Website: apple-inc
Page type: customer-info-address
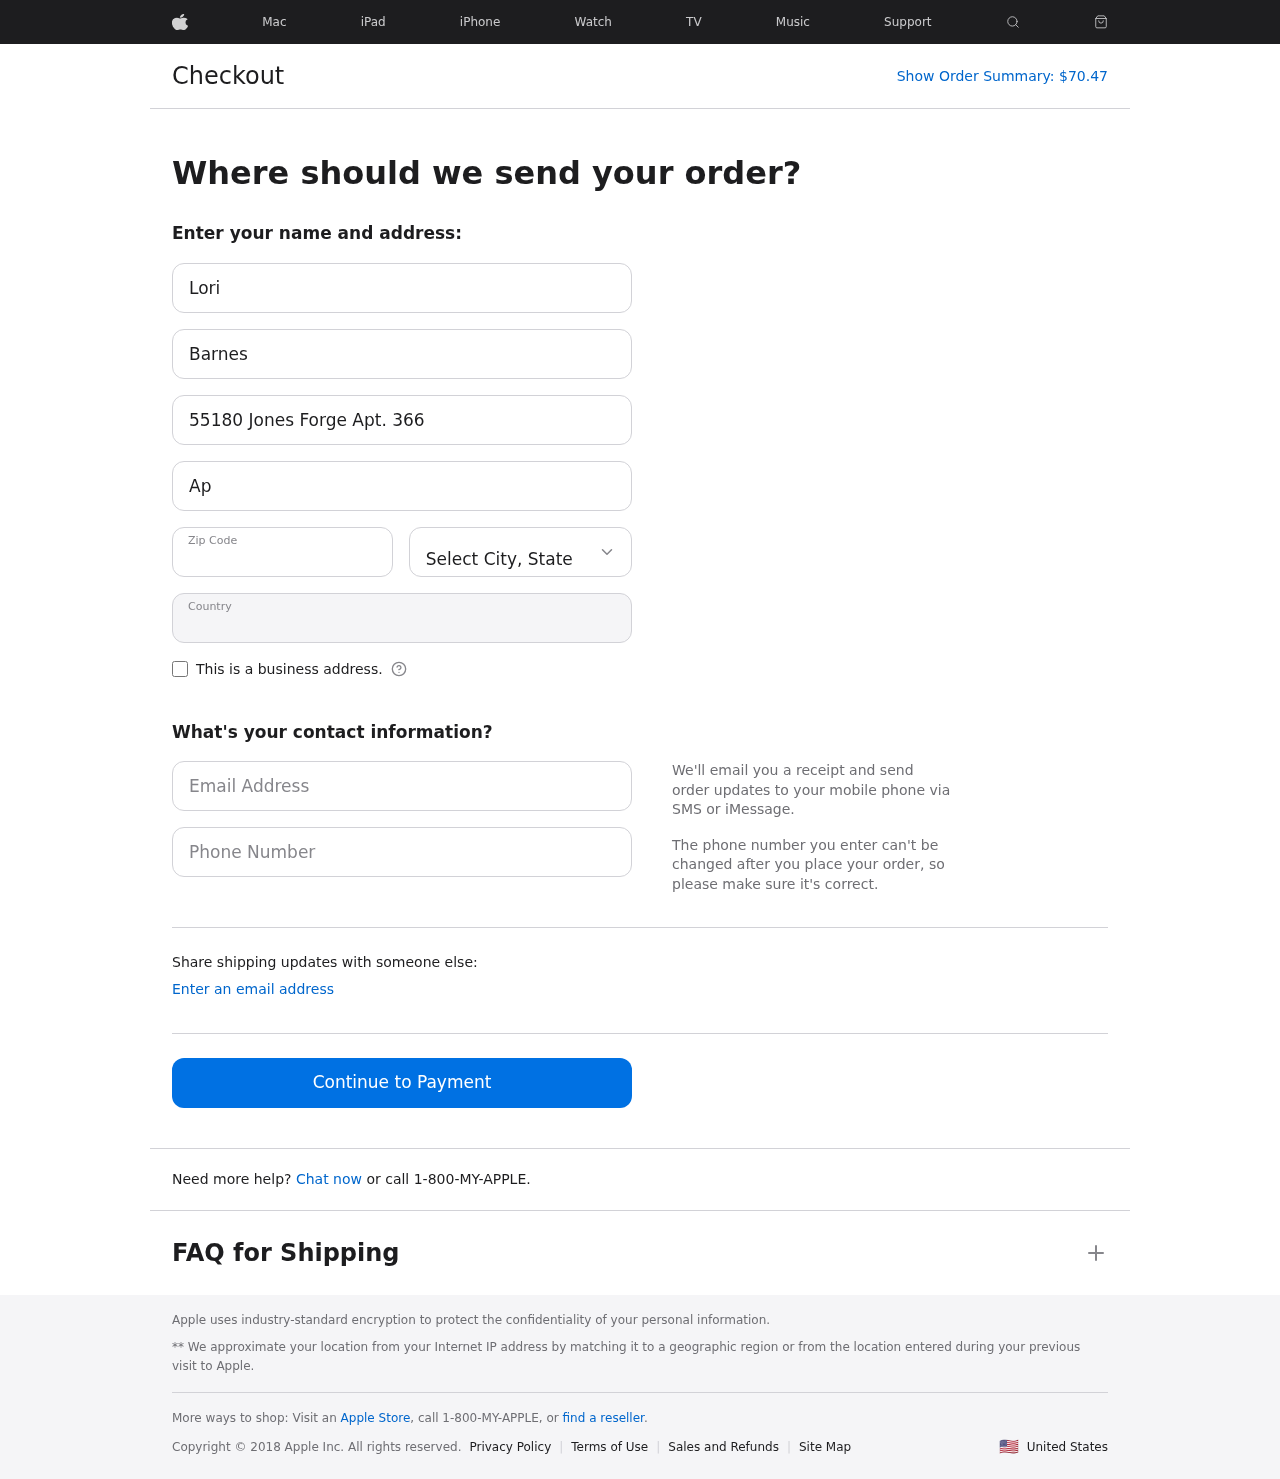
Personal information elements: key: PII_CITY_STATE
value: Mcfarlandland, MN
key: PII_COUNTRY
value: United States
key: PII_EMAIL
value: loribarnes@yahoo.com
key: PII_FIRSTNAME
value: Lori
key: PII_LASTNAME
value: Barnes
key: PII_PHONE
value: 3804600813
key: PII_POSTCODE
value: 34782
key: PII_STREET
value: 55180 Jones Forge Apt. 366
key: PII_STREET2
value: Apt. 834
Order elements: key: ORDER_TOTAL
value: $70.47